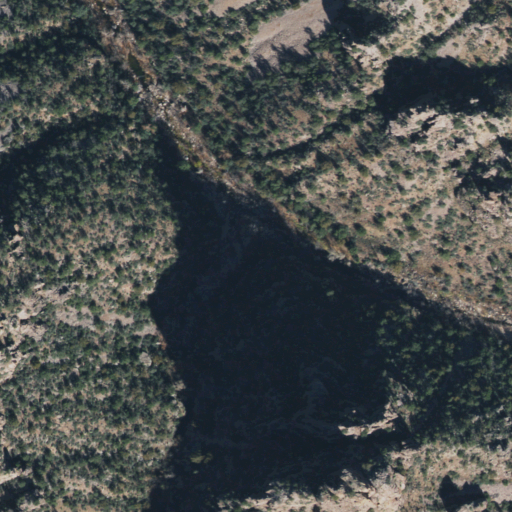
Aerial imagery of valley in Arizona named Tanks Canyon containing shrub, evergreen forest, herbaceous wetlands, and woody wetlands